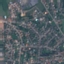
Land use / land cover class: Residential